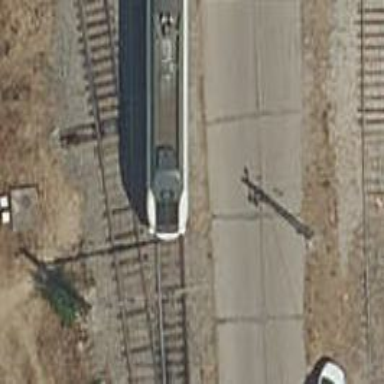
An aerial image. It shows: Railway yard with electrified contact lines.